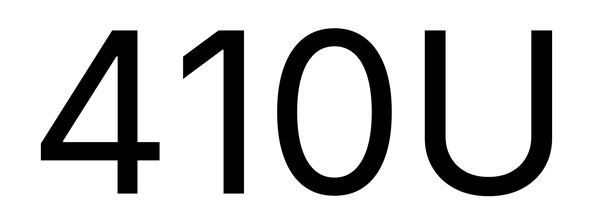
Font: Inter_Regular